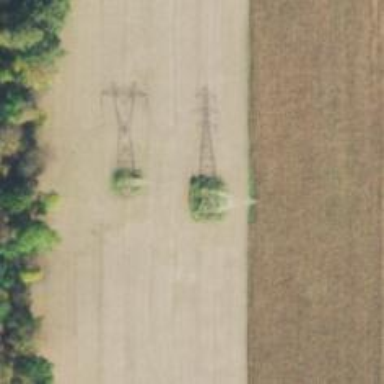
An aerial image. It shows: Lattice structure tower used for power distribution.